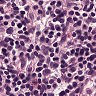
Metastatic tissue present: no